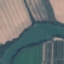
Land use / land cover: River